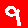
Digit: 9